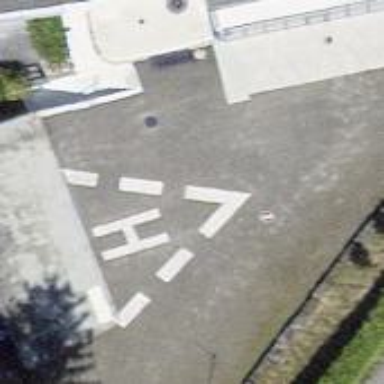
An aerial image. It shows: Image of helipad at airport.